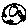
Label: moon